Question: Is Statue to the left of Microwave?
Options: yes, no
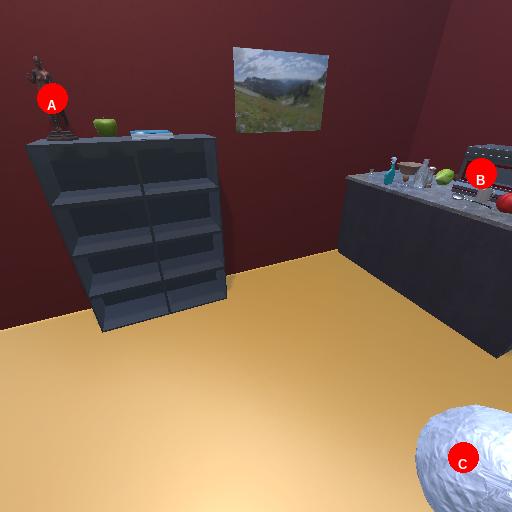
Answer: yes